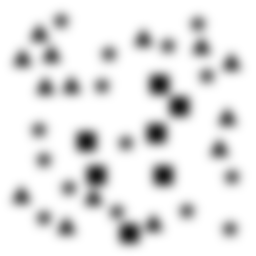
Squares: 7
Triangles: 14
Stars: 15
Total shapes: 36